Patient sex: F
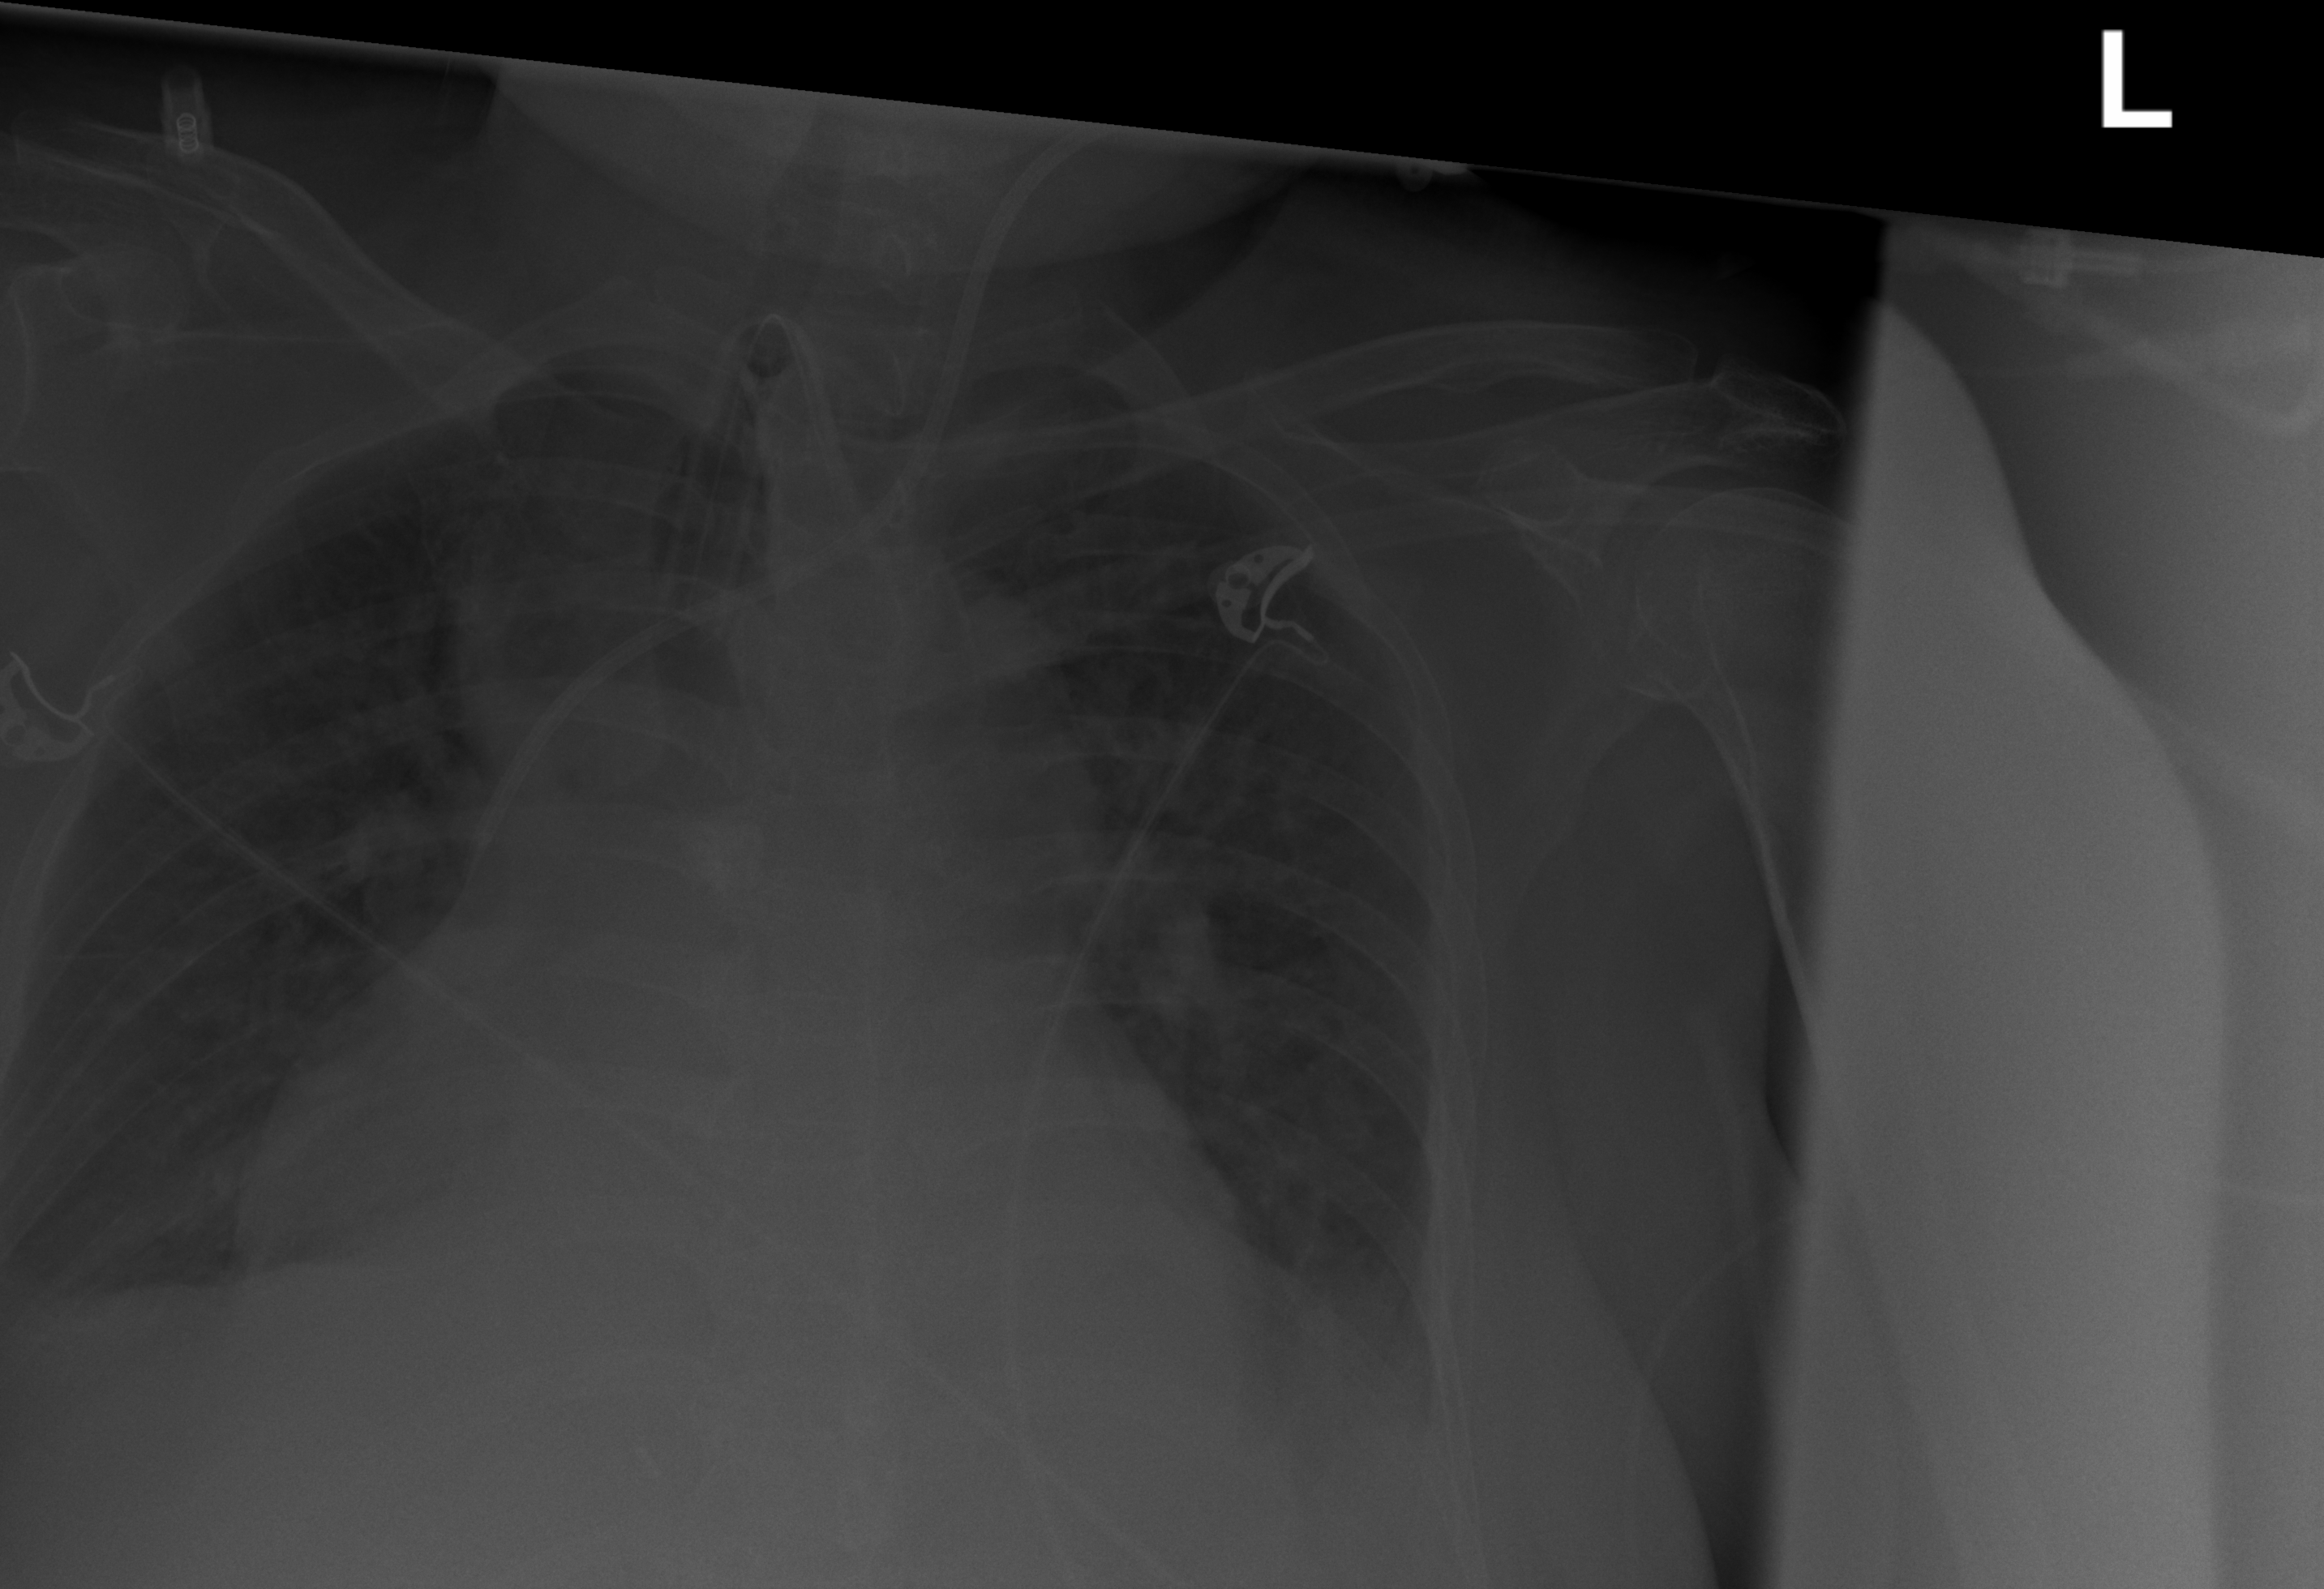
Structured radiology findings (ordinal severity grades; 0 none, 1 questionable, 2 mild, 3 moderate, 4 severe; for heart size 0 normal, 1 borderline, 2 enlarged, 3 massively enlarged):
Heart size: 2
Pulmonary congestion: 2
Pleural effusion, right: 2
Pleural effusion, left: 2
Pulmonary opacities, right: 2
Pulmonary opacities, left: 2
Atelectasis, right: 2
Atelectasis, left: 2